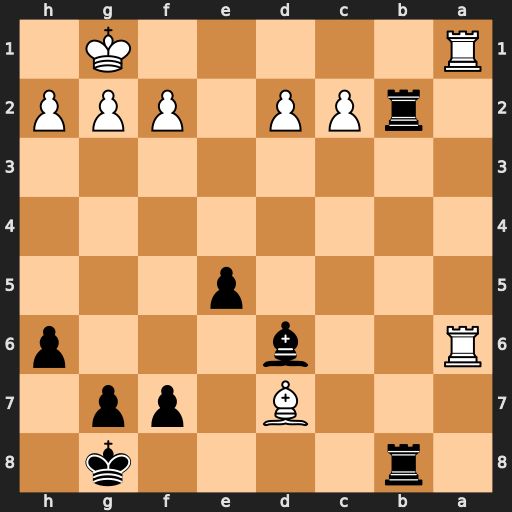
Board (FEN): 1r4k1/3B1pp1/R2b3p/4p3/8/8/1rPP1PPP/R5K1
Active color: b
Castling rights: -
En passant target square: -
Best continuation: Rb1+ Rxb1 Rxb1#